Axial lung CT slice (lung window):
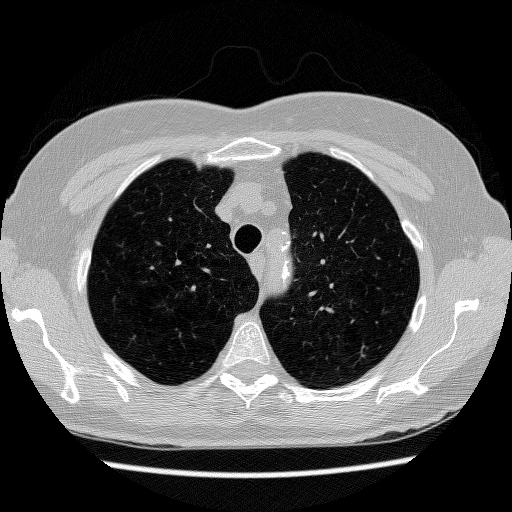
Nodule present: no